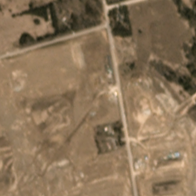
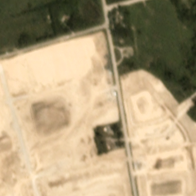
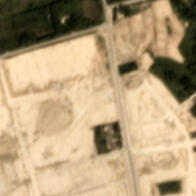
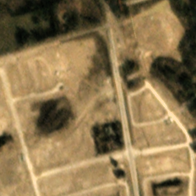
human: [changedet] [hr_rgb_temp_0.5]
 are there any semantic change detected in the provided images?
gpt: some houses disapperaed and roads appeared on the right side.

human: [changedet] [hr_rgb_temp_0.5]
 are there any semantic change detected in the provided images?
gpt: a cement road with intersecting roads appeared  .

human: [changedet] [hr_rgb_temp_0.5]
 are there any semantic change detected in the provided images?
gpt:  intersecting road is built and some vegetation appeared on the left side .

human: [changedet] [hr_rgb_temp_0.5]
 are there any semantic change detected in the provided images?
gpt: many trees and grass replaced the clear land at the top.

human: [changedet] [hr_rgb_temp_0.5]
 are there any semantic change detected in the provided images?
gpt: many lush green trees and roads appeared in the scene .